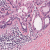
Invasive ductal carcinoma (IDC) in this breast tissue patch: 0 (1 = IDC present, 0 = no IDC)